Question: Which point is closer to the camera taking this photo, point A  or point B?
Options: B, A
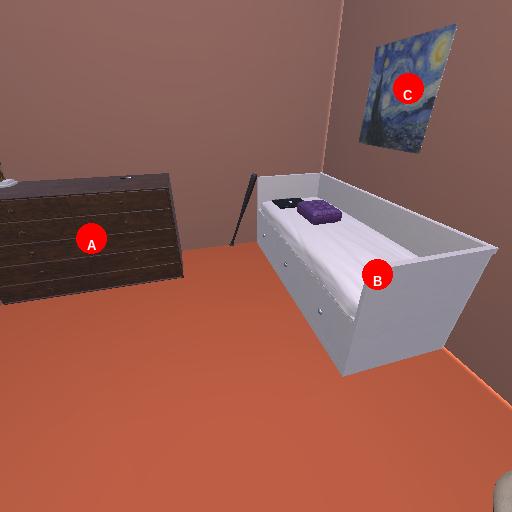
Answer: B